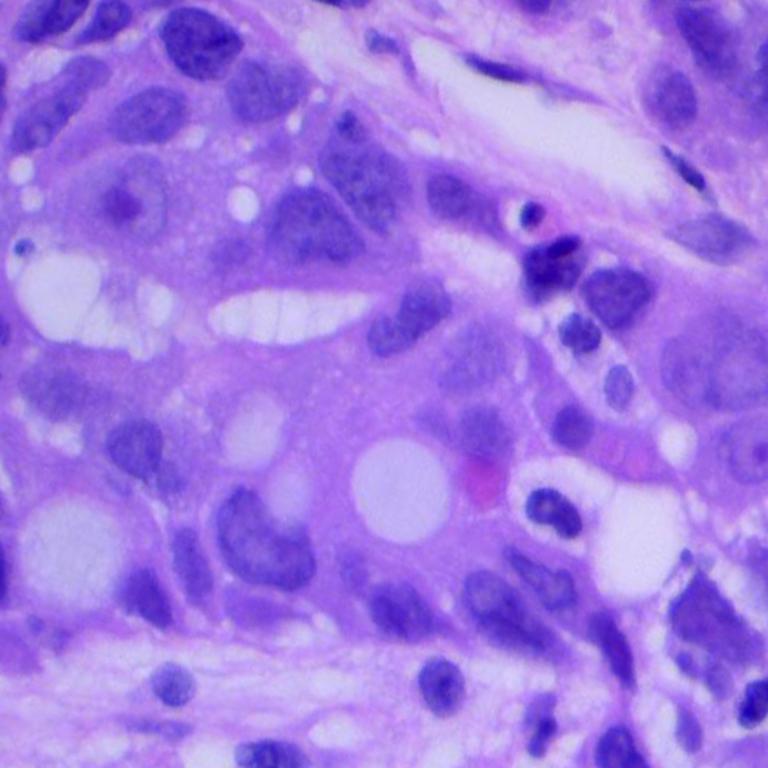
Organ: lung
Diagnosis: adenocarcinomas